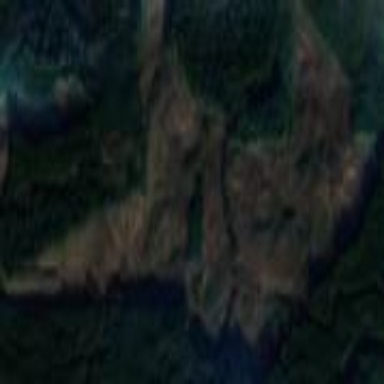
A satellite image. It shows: Clearcut area created by human activity.